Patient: sex M, age 60
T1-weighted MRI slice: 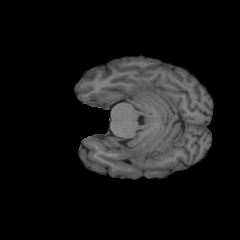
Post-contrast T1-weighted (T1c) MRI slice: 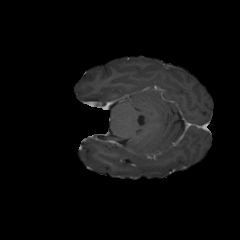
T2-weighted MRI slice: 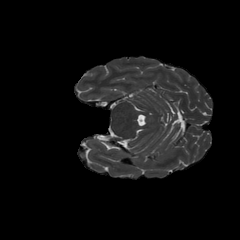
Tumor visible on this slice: no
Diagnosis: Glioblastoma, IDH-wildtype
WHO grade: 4